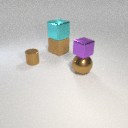
large brown metal sphere to the right of large brown rubber cube